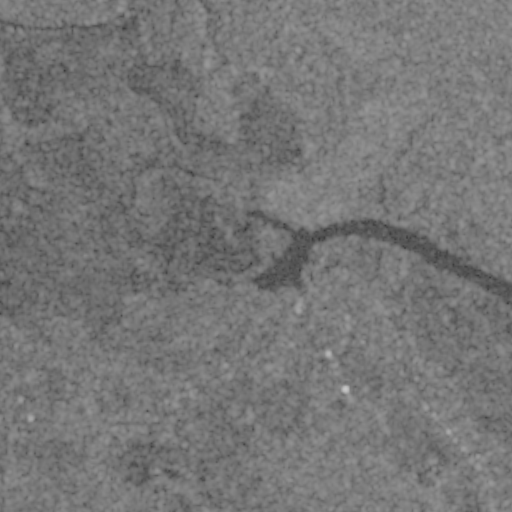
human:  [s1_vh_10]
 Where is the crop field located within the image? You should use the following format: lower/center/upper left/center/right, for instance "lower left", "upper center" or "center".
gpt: The crop field is located in the lower left of the image.
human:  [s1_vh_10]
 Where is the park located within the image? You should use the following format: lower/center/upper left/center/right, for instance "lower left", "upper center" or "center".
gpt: The park is located in the lower center of the image.
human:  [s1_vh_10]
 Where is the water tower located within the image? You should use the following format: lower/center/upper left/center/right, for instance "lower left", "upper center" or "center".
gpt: The water tower is located in the lower center of the image.
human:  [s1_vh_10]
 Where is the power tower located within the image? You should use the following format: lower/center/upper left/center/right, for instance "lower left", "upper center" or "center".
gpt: There is no power tower in the image.

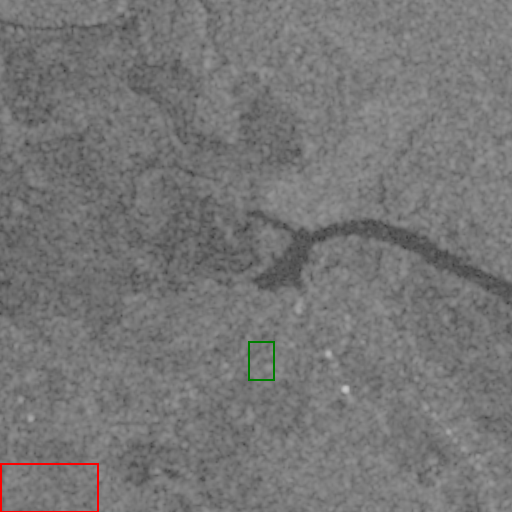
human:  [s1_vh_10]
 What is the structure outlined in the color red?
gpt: The structure outlined in red is a crop field.
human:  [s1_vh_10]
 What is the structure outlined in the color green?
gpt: The structure outlined in green is a park.
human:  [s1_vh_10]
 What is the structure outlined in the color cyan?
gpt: There is no cyan outline.